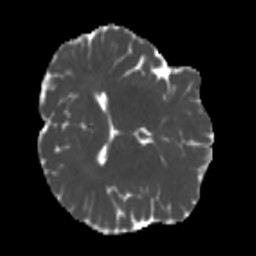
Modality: MD
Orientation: axial
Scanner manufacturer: siemens
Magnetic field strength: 3 T
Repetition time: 4 s
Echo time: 0.0594 s